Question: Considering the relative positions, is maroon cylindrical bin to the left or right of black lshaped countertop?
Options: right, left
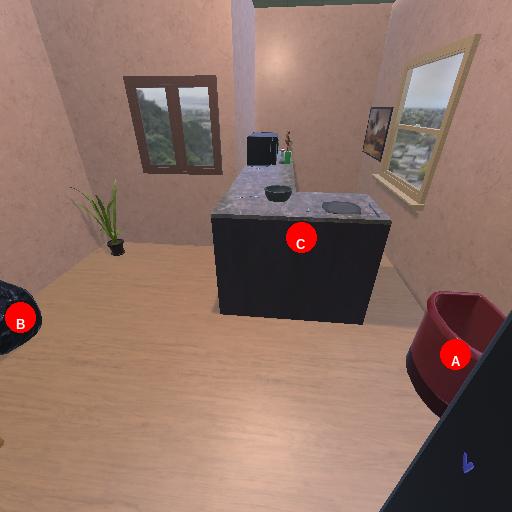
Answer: right